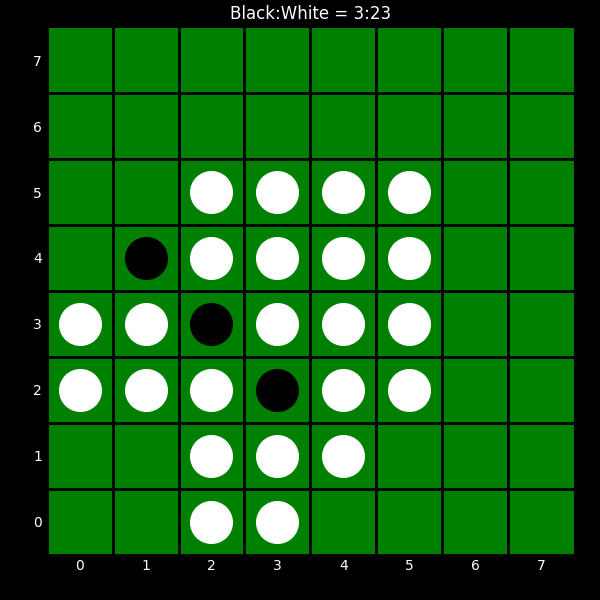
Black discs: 3
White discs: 23